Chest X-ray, PA view. Patient: 57 years old, sex M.
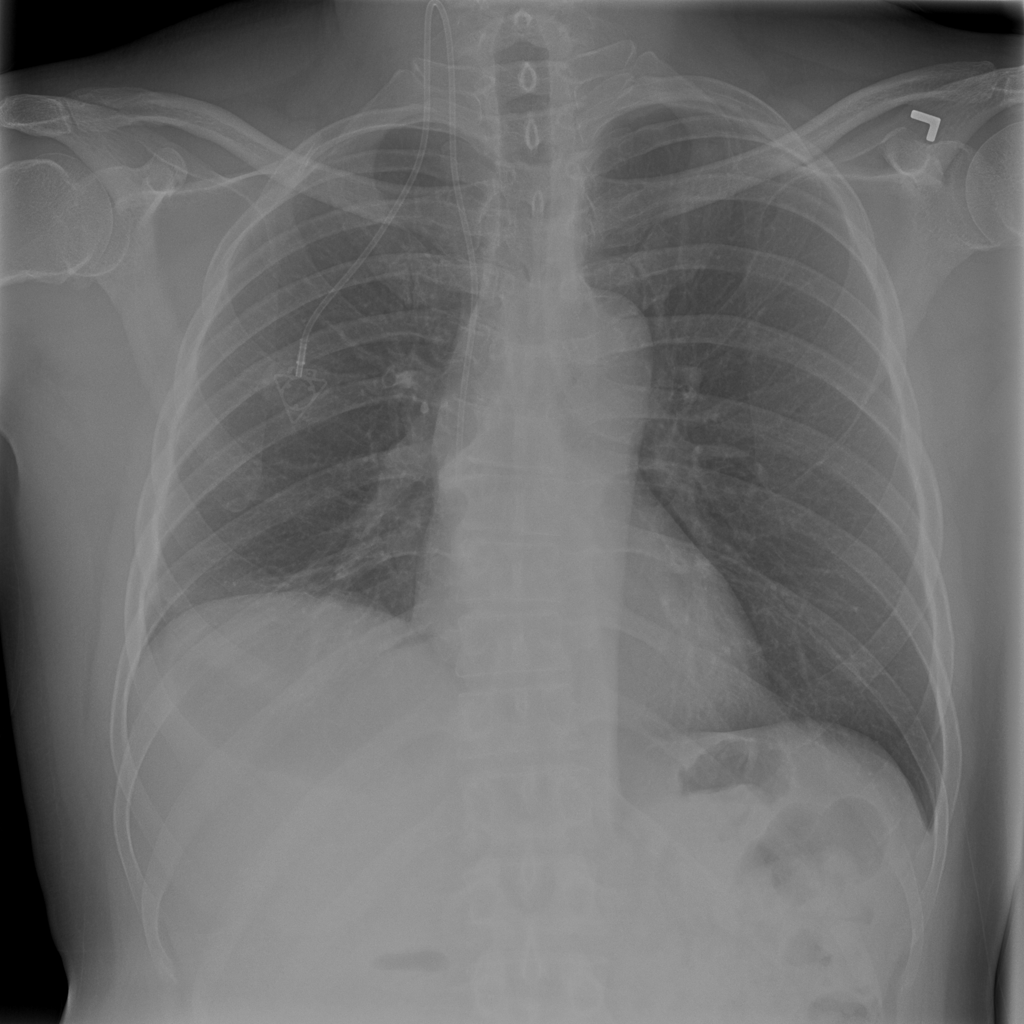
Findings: Atelectasis